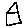
Label: house